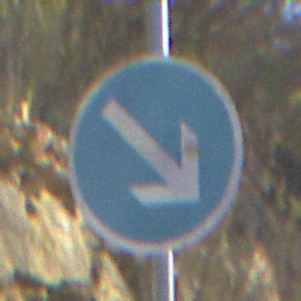
Verkehrszeichen: VorgeschriebeneVorbeifahrtRechts
Umgebung: Outdoor, RoadRail
Tageszeit: MorningAfternoon
Wetter: PartlyCloudy
Licht: Natural
Jahreszeit: NotSpecified
Kontrast: HighContrast